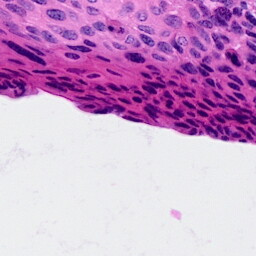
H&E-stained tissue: Cervix